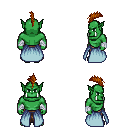
a pixel art fantasy rpg character, male body template, orc, green skin, overskirt, robe skirt, brunette mohawk hairstyle, white cloth bandages, gray slippers, four views (front, back, left, right), 2x2 character sprite sheet, small pixel art, hard edges, no anti-aliasing